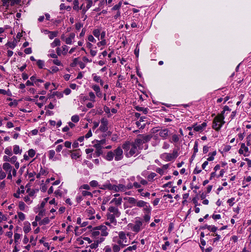
Tumor epithelial tissue: yes
Tumor-associated stroma tissue: yes
Normal tissue: no